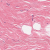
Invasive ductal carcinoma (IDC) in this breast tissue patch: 0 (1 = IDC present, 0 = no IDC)